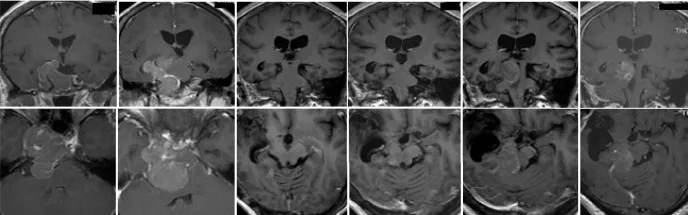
Clinical course and management of the patient using multimodal treatment strategy until temozolomide and capecitabine (CAPTEM). The upper row is coronal images and the lower row is axial images (B).
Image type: radiology (mri)